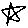
Label: star